Question: How do I change the enter key on my app keyboard so it looks like this:
Is their something I have to import?

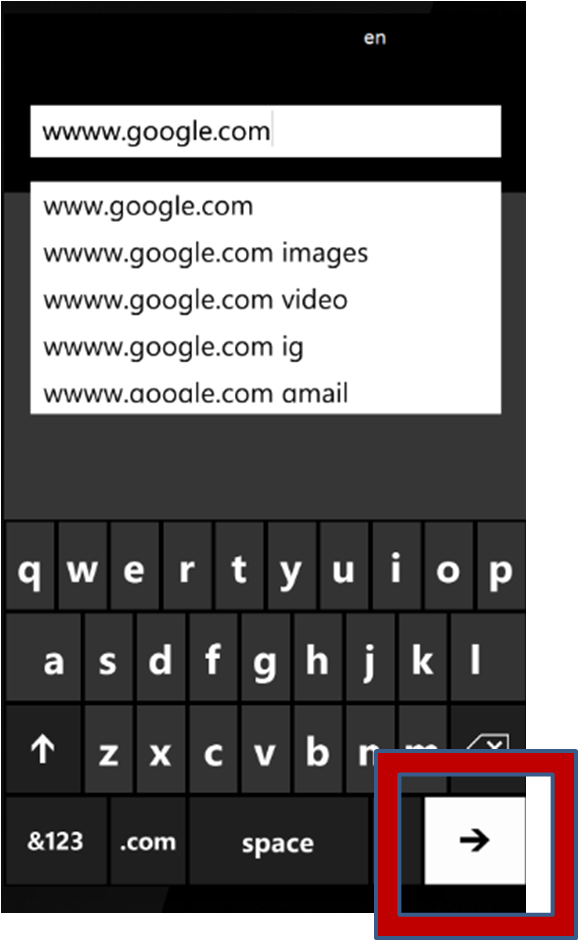
Answer: On Windows Phone devices, this is how the keyboard looks for textboxes with the URL input scope.
<URL>
In your XAML you can simply set your URL scope
'<TextBox InputScope="Url">'
For examples, see:
<URL>